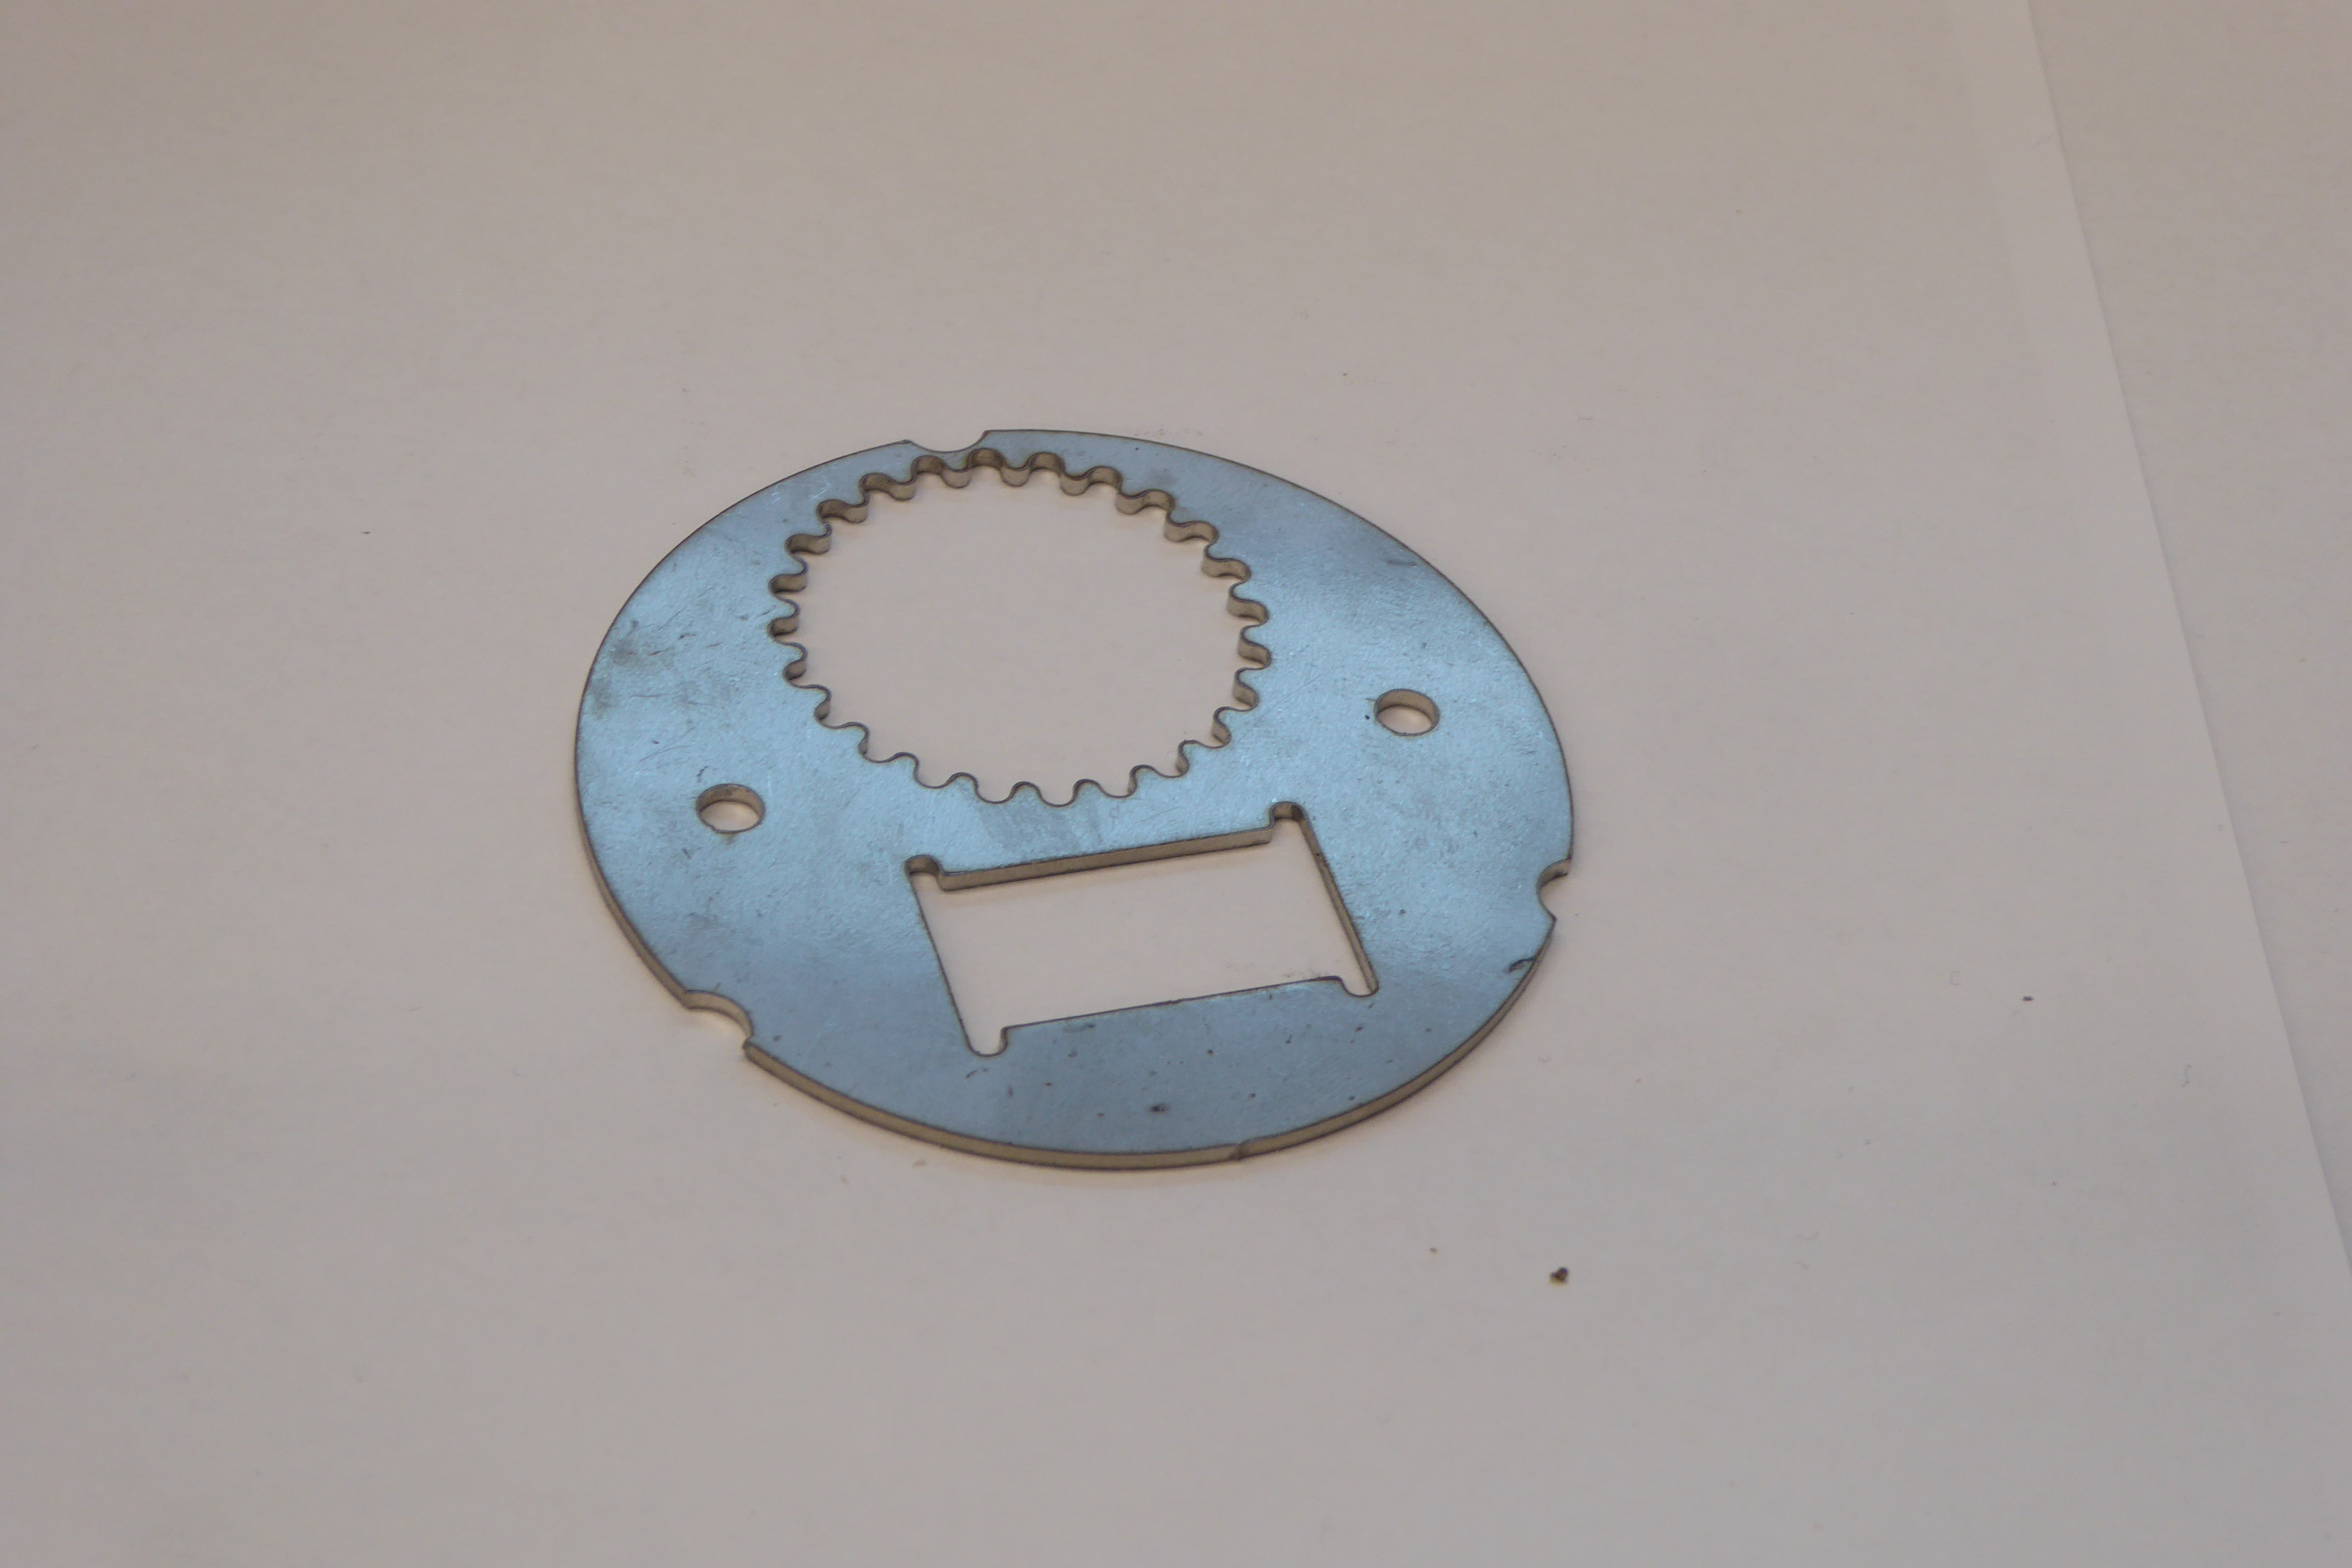
Label: Bottle Opener - Inlay